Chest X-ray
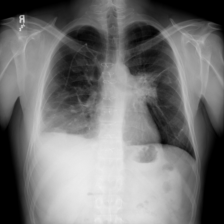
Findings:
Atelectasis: negative
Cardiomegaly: negative
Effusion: negative
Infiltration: negative
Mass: positive
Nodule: positive
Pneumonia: negative
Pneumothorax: negative
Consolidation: negative
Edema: negative
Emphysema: negative
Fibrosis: positive
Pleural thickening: negative
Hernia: negative